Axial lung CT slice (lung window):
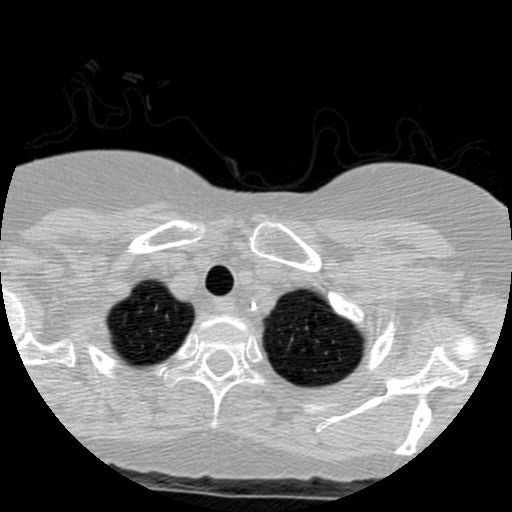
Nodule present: no